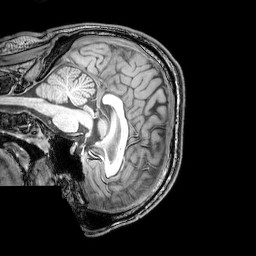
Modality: T1w
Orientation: sagittal
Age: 24
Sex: male
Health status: healthy
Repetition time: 0.081 s
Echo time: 0.037 s